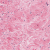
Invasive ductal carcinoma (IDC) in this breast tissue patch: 0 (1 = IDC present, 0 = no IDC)